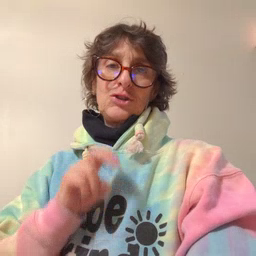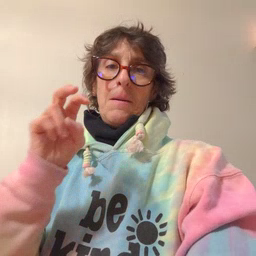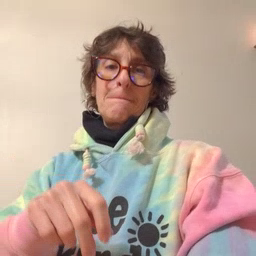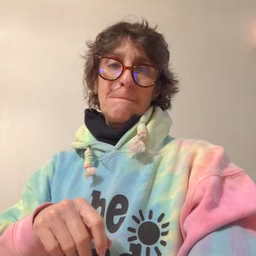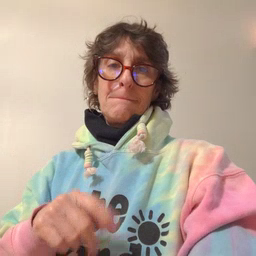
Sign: jump